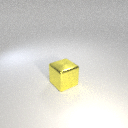
large yellow metal cube